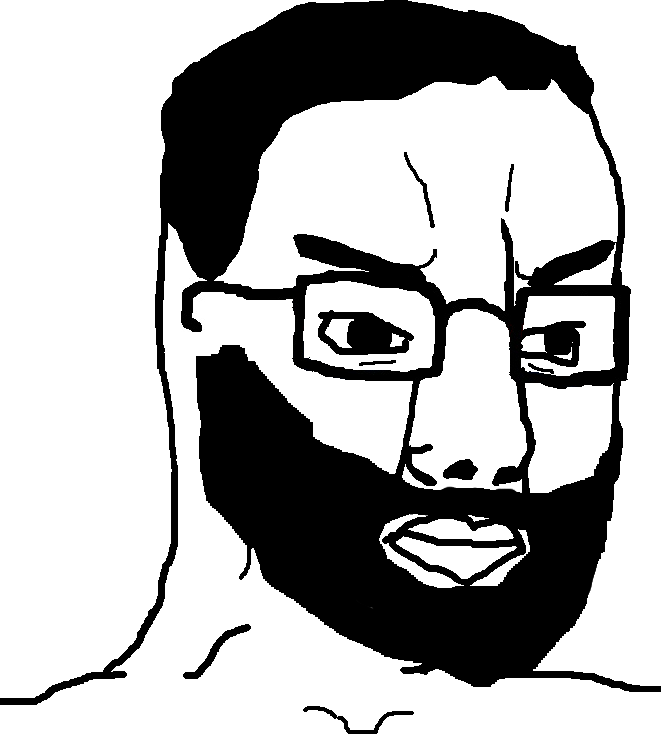
Label: 5_Poljak